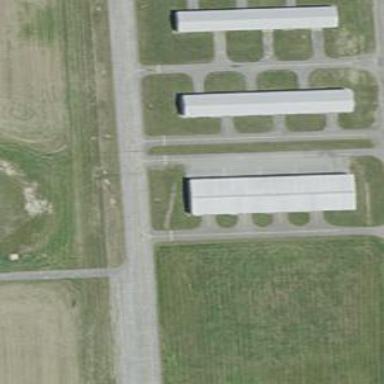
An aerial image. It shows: Image of taxiway at airport.